Question: Here is the best js graph drawing thing - <URL>
It is so impressive, that I wanted to play with it a bit, but after downloading all the files, it isn't working.
So I did put this 'html' (with all other files) page on web server (jetty) but still no result:

Opening file with Chrome, with properly added '--allow-file-access-from-file' doesn't fix the issue either
Obviously I am doing something wrong, but I have no idea what, so I will be very grateful for any input.
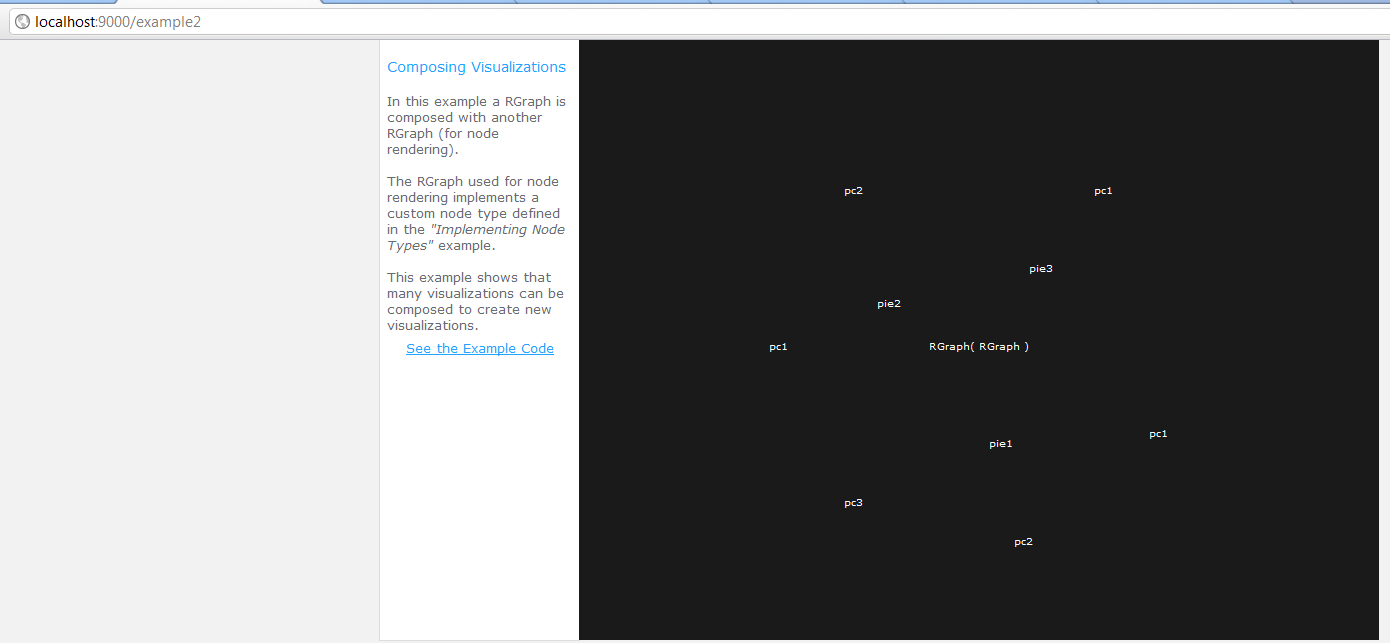
Answer: Somehow html file provided in .zip download from download page is different than html file downloaded directly from online example page (this one uses (sic!) javascript file named 'jit-yc.js' in place of 'normal' and 'jit.js':) ).
So, if anyone would like to try JIT (there ins't much competition in good graph drawing tools - <URL>